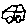
Label: car